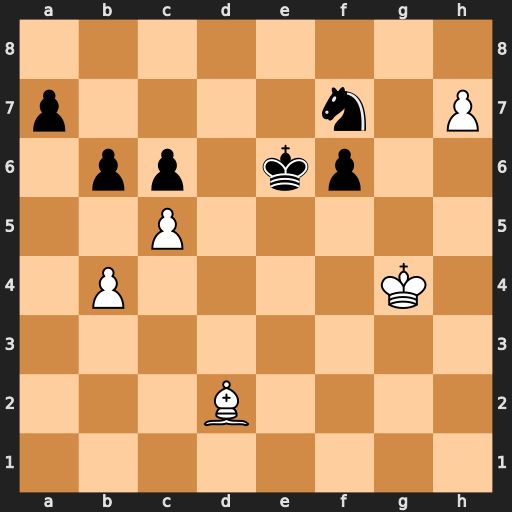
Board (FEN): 8/p4n1P/1pp1kp2/2P5/1P4K1/8/3B4/8
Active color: w
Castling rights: -
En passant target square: -
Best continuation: b5 cxb5 c6